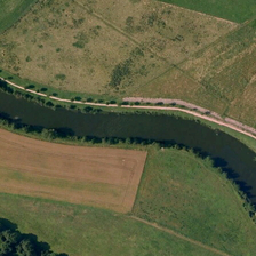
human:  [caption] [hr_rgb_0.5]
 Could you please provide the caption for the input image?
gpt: Land at river bank

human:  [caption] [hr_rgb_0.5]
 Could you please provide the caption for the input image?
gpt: a bare land on the banks of the river.

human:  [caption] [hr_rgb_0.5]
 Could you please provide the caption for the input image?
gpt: A bare field on the Bank of the river.

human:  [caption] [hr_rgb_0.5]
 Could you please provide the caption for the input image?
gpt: AN EARTH ON THE riverbank.

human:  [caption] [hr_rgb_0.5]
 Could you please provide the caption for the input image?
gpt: Land naked on the shore of the river.